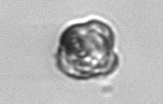
Label: Proterythropsis